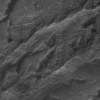
Atmospheric dust classification: not_dusty